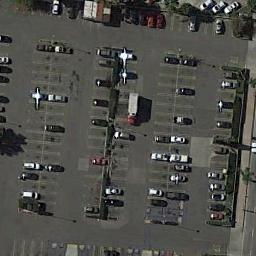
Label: parking_lot